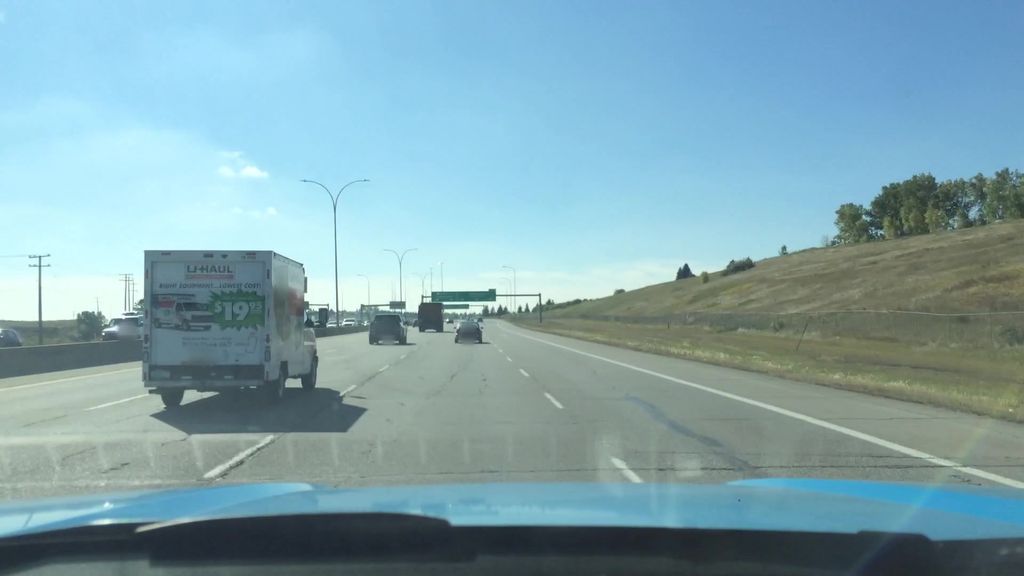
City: calgary